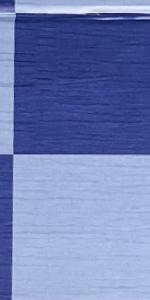
Label: Empty